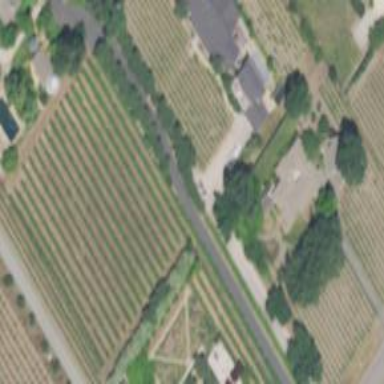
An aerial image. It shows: Vineyard with wine grapes as the crop.